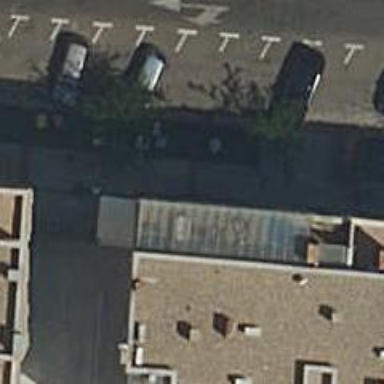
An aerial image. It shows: Restaurant.